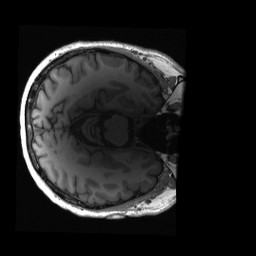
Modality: T1w
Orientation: axial
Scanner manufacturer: siemens
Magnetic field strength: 3 T
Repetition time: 2.3 s
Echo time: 0.00289 s